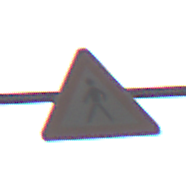
Verkehrszeichen: FussgaengerRechts
Umgebung: Roofed, Urban
Tageszeit: MorningAfternoon
Wetter: PartlyCloudy
Licht: Natural
Jahreszeit: NotSpecified
Kontrast: MediumContrast